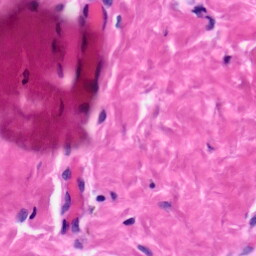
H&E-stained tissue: Skin